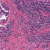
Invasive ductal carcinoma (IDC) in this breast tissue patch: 0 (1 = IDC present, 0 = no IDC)